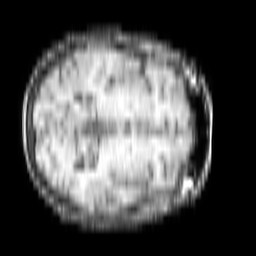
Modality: T1w
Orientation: axial
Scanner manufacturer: philips
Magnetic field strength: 1.5 T
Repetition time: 0.1836 s
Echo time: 0.001818 s